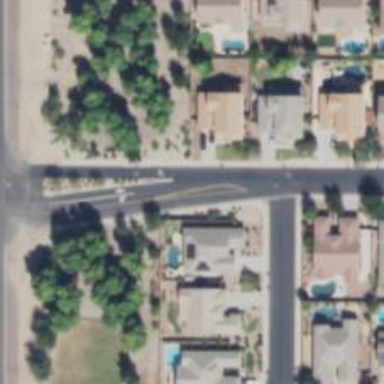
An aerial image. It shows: Smooth asphalt road in residential area.